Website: bh-photo
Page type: payment
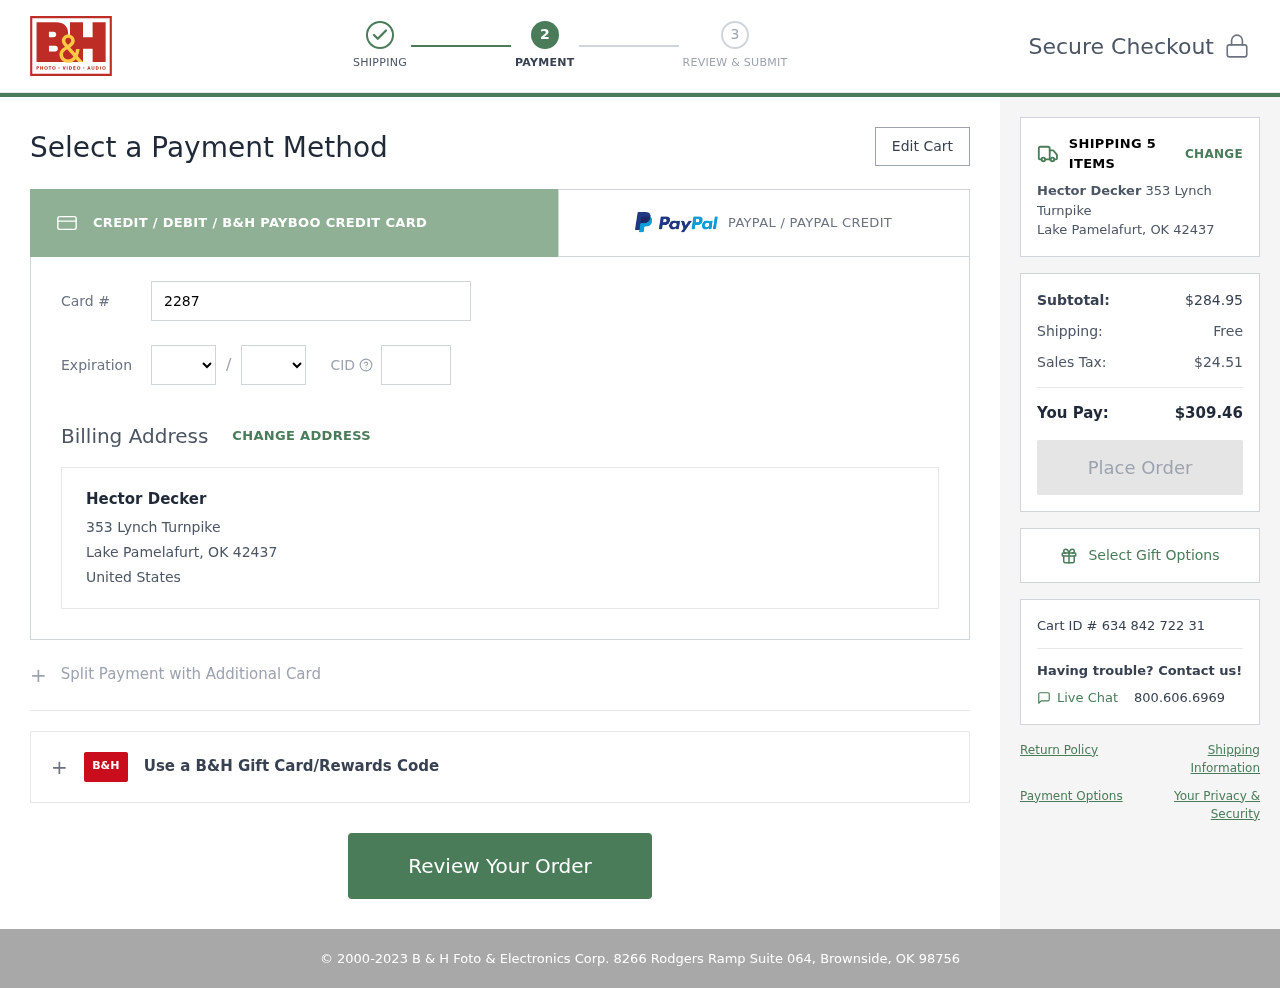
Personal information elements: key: PII_CARD_CVV
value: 168
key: PII_CARD_EXPIRY_MONTH
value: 02
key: PII_CARD_EXPIRY_YEAR
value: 29
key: PII_CARD_NUMBER
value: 2287 6351 7127 3488
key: PII_CITY_STATE_ZIP
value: Lake Pamelafurt, OK 42437
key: PII_COUNTRY
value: United States
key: PII_FULLNAME
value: Hector Decker
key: PII_STREET
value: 353 Lynch Turnpike
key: PII_FULLNAME2
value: Hector Decker
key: PII_CITY
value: Lake Pamelafurt
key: PII_STATE_ABBR
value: OK
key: PII_POSTCODE
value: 42437
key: PII_POSTCODE_FULL
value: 42437
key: PII_CITY_STATE
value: Lake Pamelafurt, OK
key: PII_POSTCODE_NUMERIC
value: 42437
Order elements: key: ORDER_NUM_ITEMS
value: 5
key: ORDER_SUBTOTAL
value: $284.95
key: ORDER_SHIPPING_COST
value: Free
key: ORDER_TAX
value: $24.51
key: ORDER_TOTAL
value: $309.46
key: ORDER_ID
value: Cart ID # 634 842 722 31